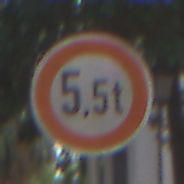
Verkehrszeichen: TatsaechlicheMasse
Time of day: MorningAfternoon
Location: Outdoor (Suburban)
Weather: PartlyCloudy
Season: NotSpecified
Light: Natural